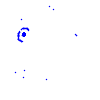
Particle: pion